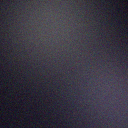
Screen state: off